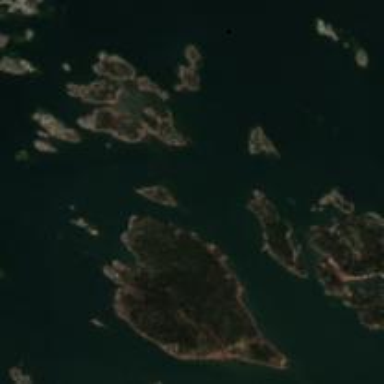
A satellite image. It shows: Islet along the coastline.